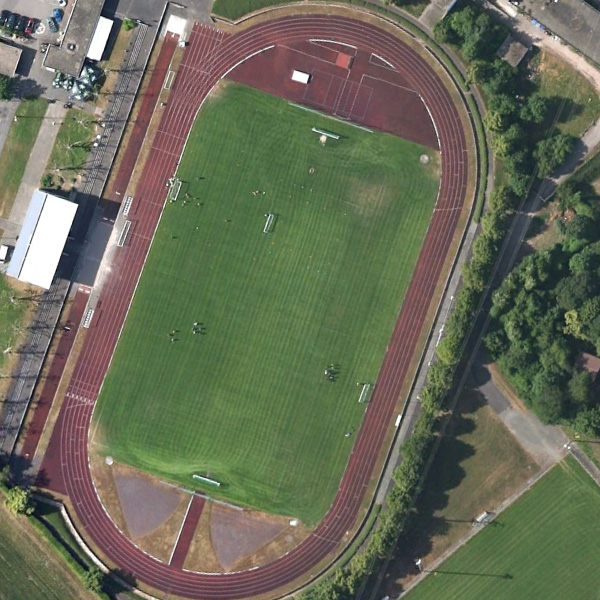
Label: Playground